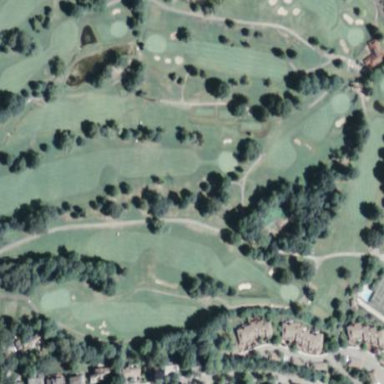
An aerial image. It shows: Golf course surrounded by greenery.